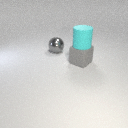
large gray rubber cube below large cyan rubber cylinder